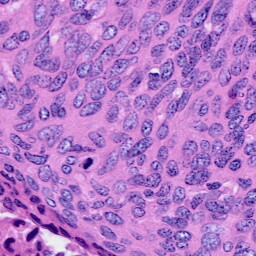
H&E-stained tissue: Cervix